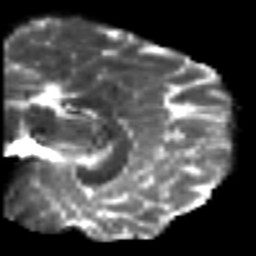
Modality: T2w
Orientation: sagittal
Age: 21
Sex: male
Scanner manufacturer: siemens
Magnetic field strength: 3 T
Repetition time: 7 s
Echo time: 0.0926 s